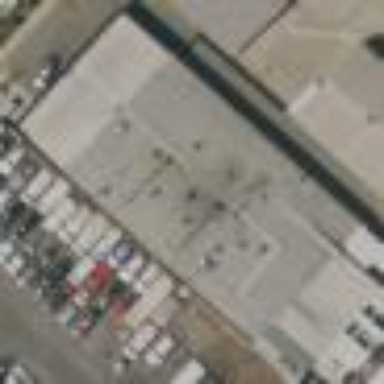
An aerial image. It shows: Industrial building.